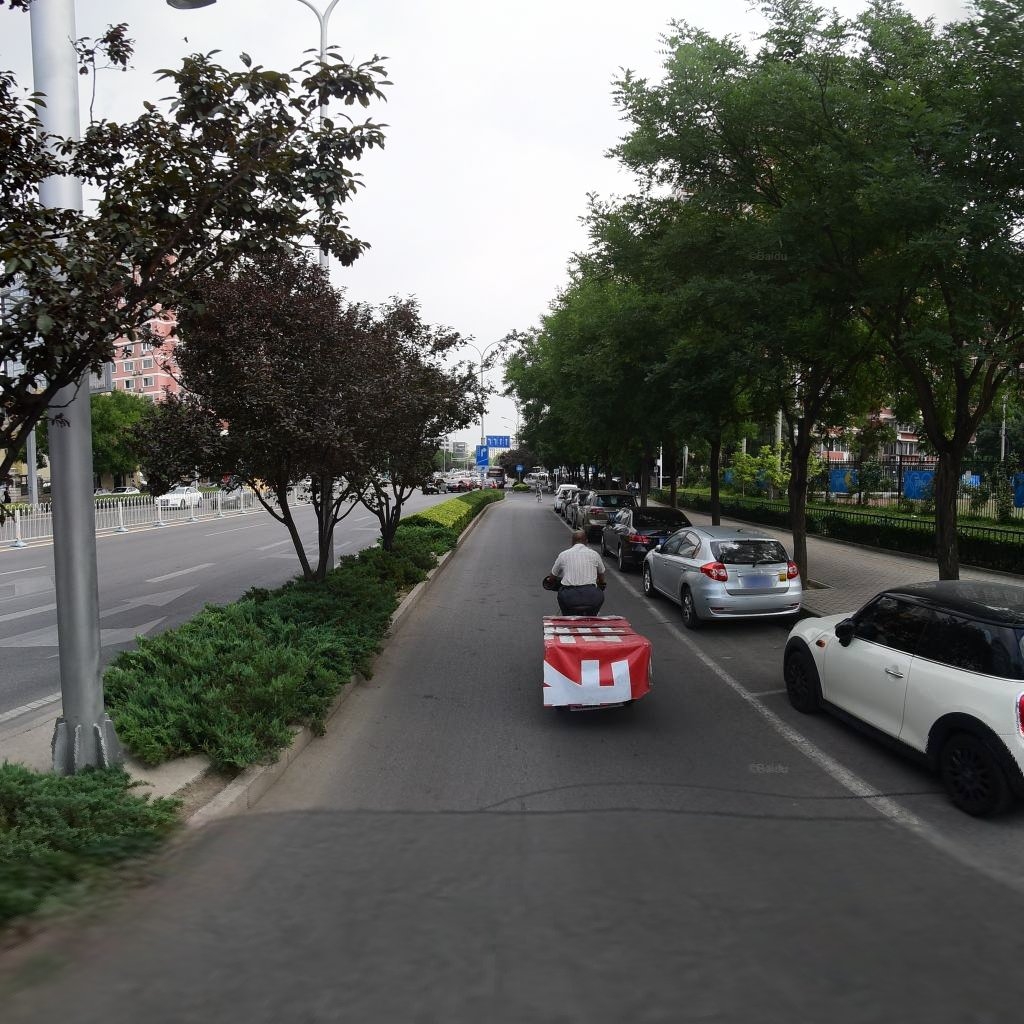
Region: Haidian
Road damage annotations: transverse patch